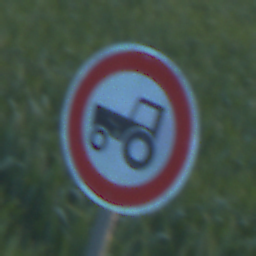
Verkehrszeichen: VerbotKraftfahrzeugeZuegeNichtSchneller25
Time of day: SunriseSunset
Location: Outdoor (Nature)
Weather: PartlyCloudy
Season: NotSpecified
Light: Natural